Question: How can I show all products and their counts together in one place in Spree Commerce? The only place I see the count_on_hand implemented is in admin/stock_transfers and even then it's several clicks deep for the administrator.
'''
admin --> configuration --> stock transfers --> view transfer
'''
and then you can see a count on hand variable displayed per item.

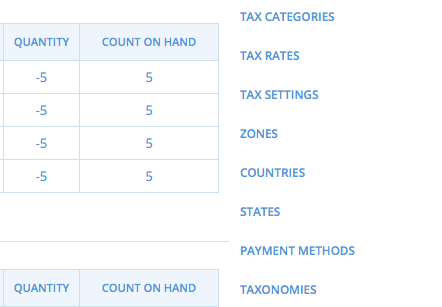
Answer: Each product has a total on hand method defined here:
<URL>
You can iterate through all products, and call total_on_hand to find the number of those products on hand (for all variants and stock locations).